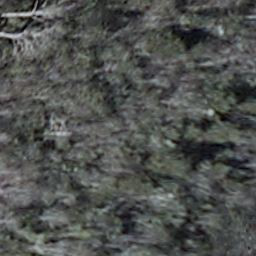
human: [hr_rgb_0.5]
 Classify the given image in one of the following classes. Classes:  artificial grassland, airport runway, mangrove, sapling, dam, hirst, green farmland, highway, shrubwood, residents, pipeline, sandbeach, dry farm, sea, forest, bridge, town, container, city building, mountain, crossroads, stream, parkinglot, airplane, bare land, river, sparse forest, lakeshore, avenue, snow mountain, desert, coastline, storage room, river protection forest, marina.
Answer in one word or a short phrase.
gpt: shrubwood